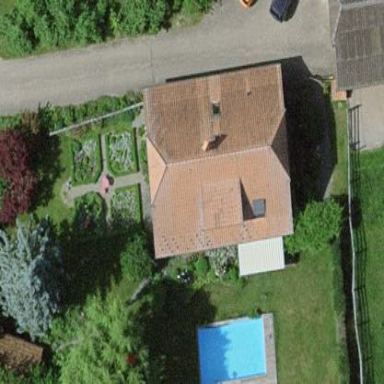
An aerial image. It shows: Residential building with half-hipped roof shape.